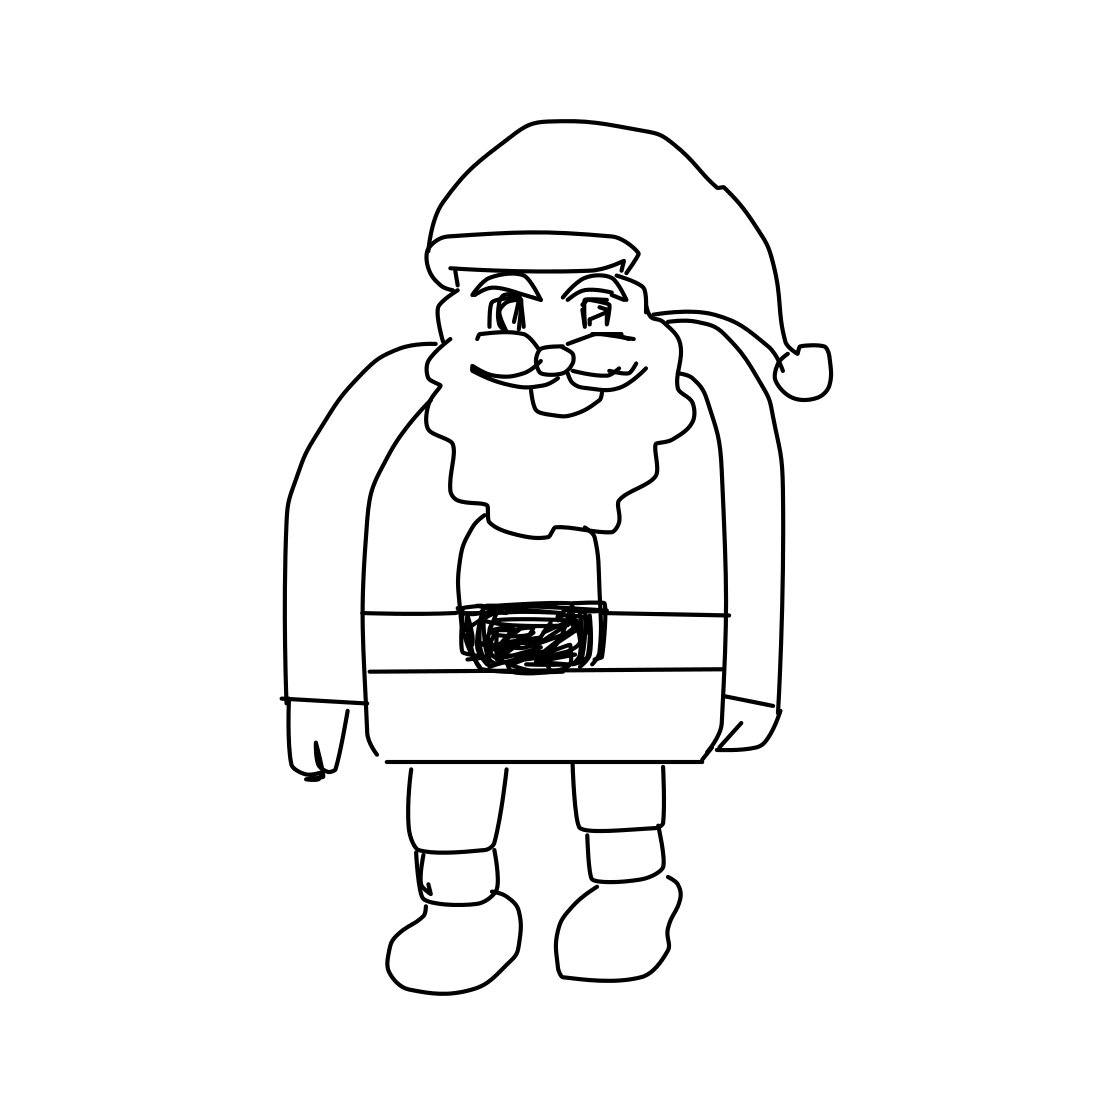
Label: santa claus